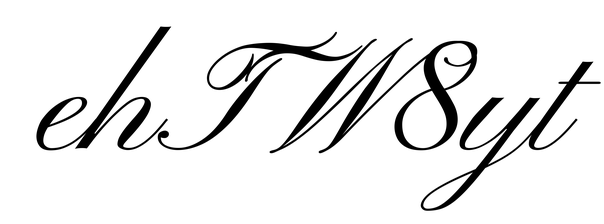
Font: PinyonScript-Regular